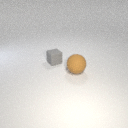
large brown rubber sphere in front of small gray rubber cube